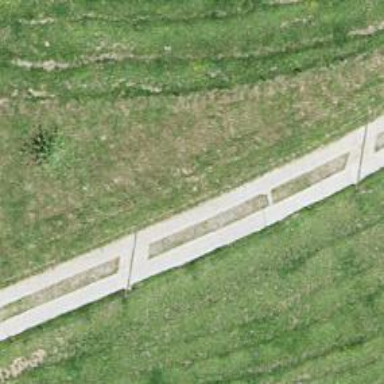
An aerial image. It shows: Concrete track with grade1 tracktype.